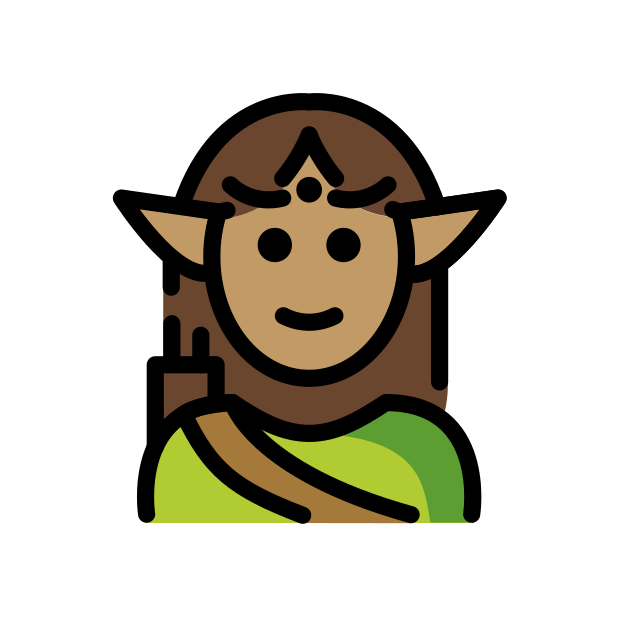
elf: medium skin tone